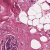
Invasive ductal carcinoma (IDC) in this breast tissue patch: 0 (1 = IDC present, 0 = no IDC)